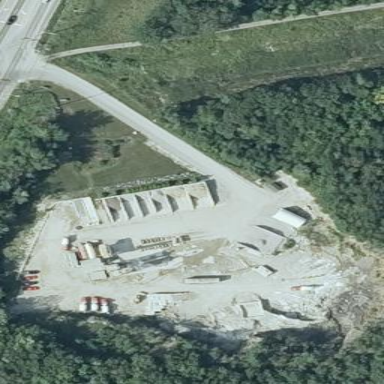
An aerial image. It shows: Quarry area.